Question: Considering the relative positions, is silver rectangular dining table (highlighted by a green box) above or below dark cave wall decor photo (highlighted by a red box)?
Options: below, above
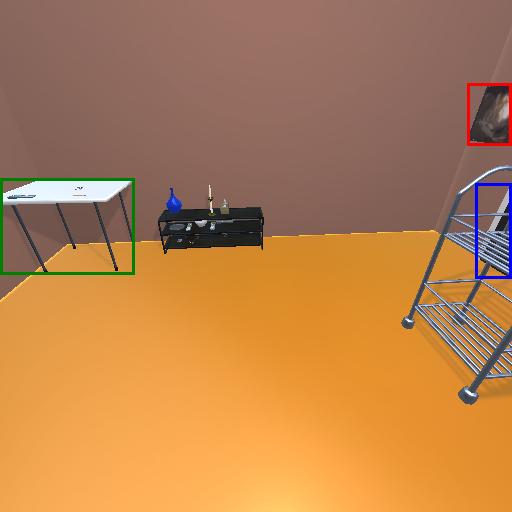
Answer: below